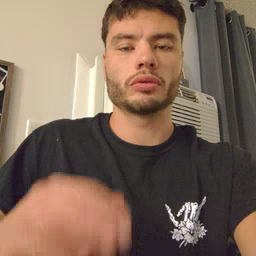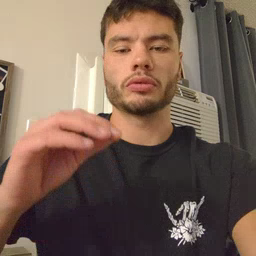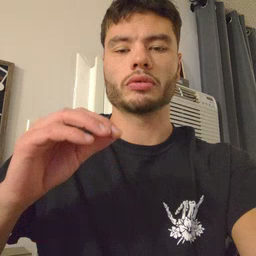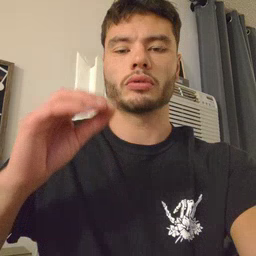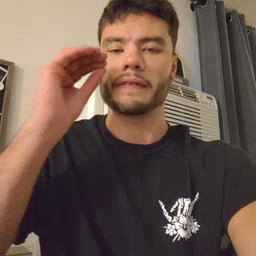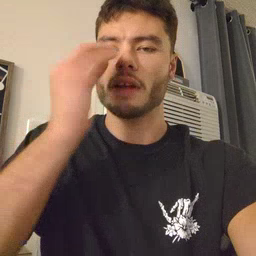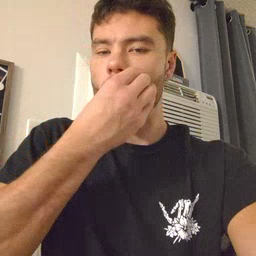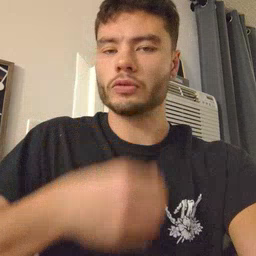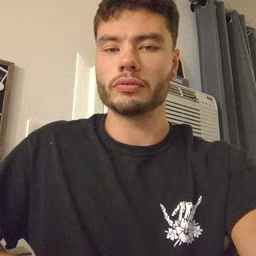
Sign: flower